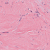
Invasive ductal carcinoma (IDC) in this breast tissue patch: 0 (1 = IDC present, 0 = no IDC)